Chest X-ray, AP view. Patient: 45 years old, sex M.
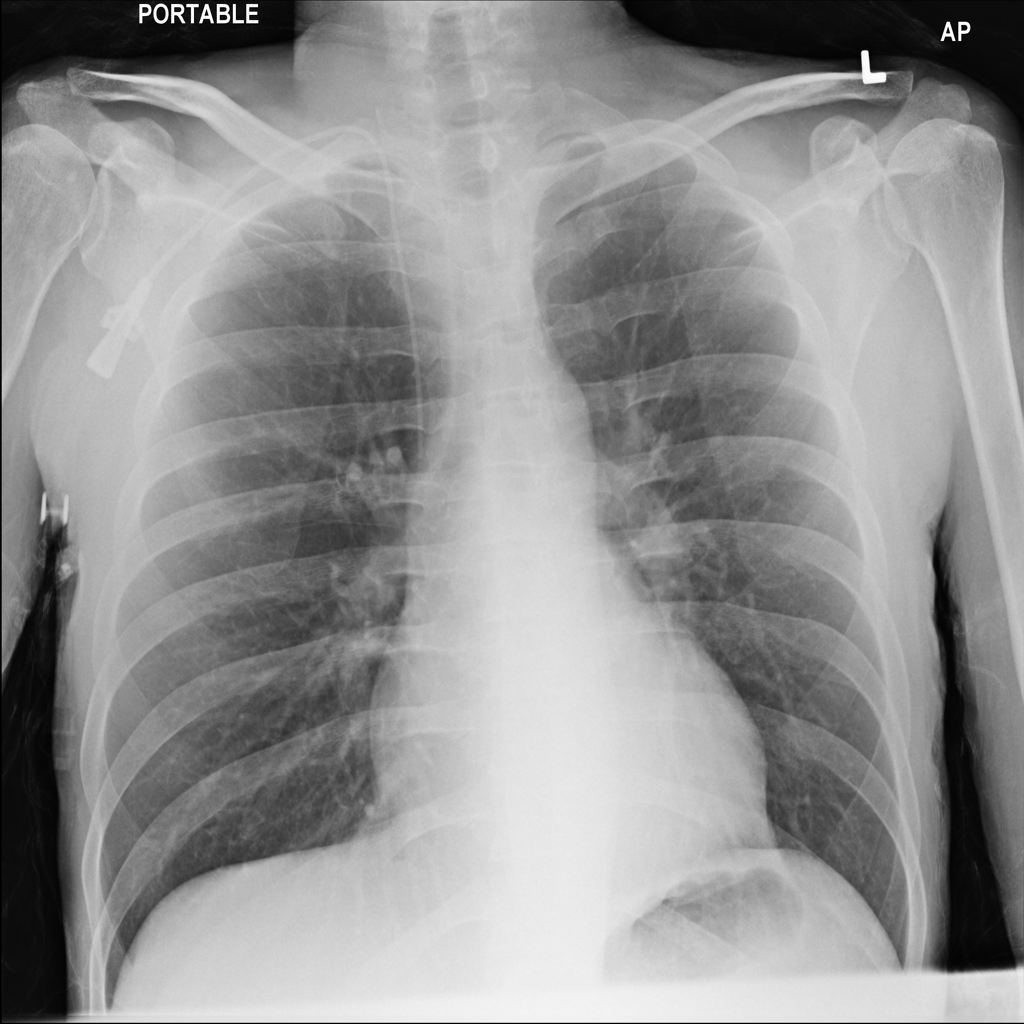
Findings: No Finding